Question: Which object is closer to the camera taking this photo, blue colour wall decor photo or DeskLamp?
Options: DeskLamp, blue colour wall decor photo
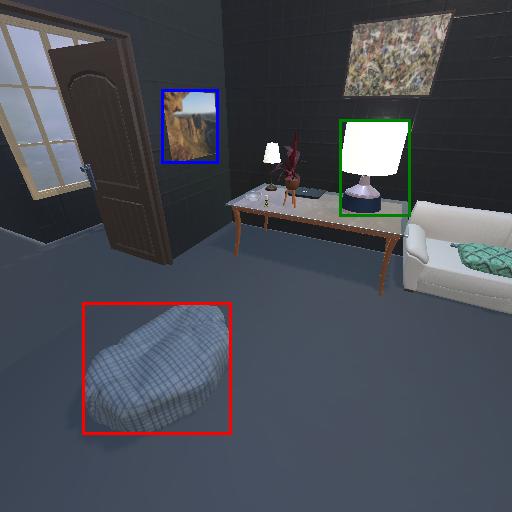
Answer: DeskLamp